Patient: sex M, age 72
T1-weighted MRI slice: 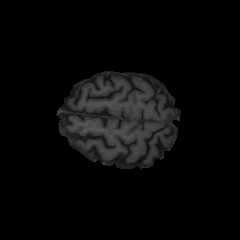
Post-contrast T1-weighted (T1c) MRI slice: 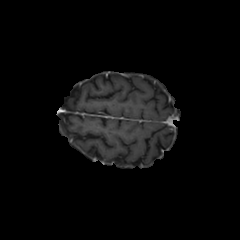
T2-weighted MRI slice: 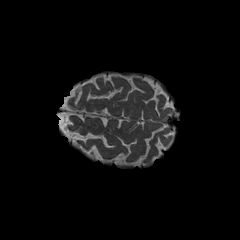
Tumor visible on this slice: no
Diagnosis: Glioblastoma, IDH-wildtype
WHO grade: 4